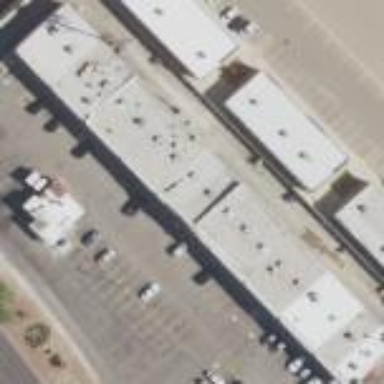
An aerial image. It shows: Commercial building.